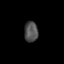
Tissue: skin
Cell type: Others
Senescence score: 0.6902
Nuclear area (px): 280
Mean DAPI intensity: 78.6